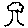
Label: tree